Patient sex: F
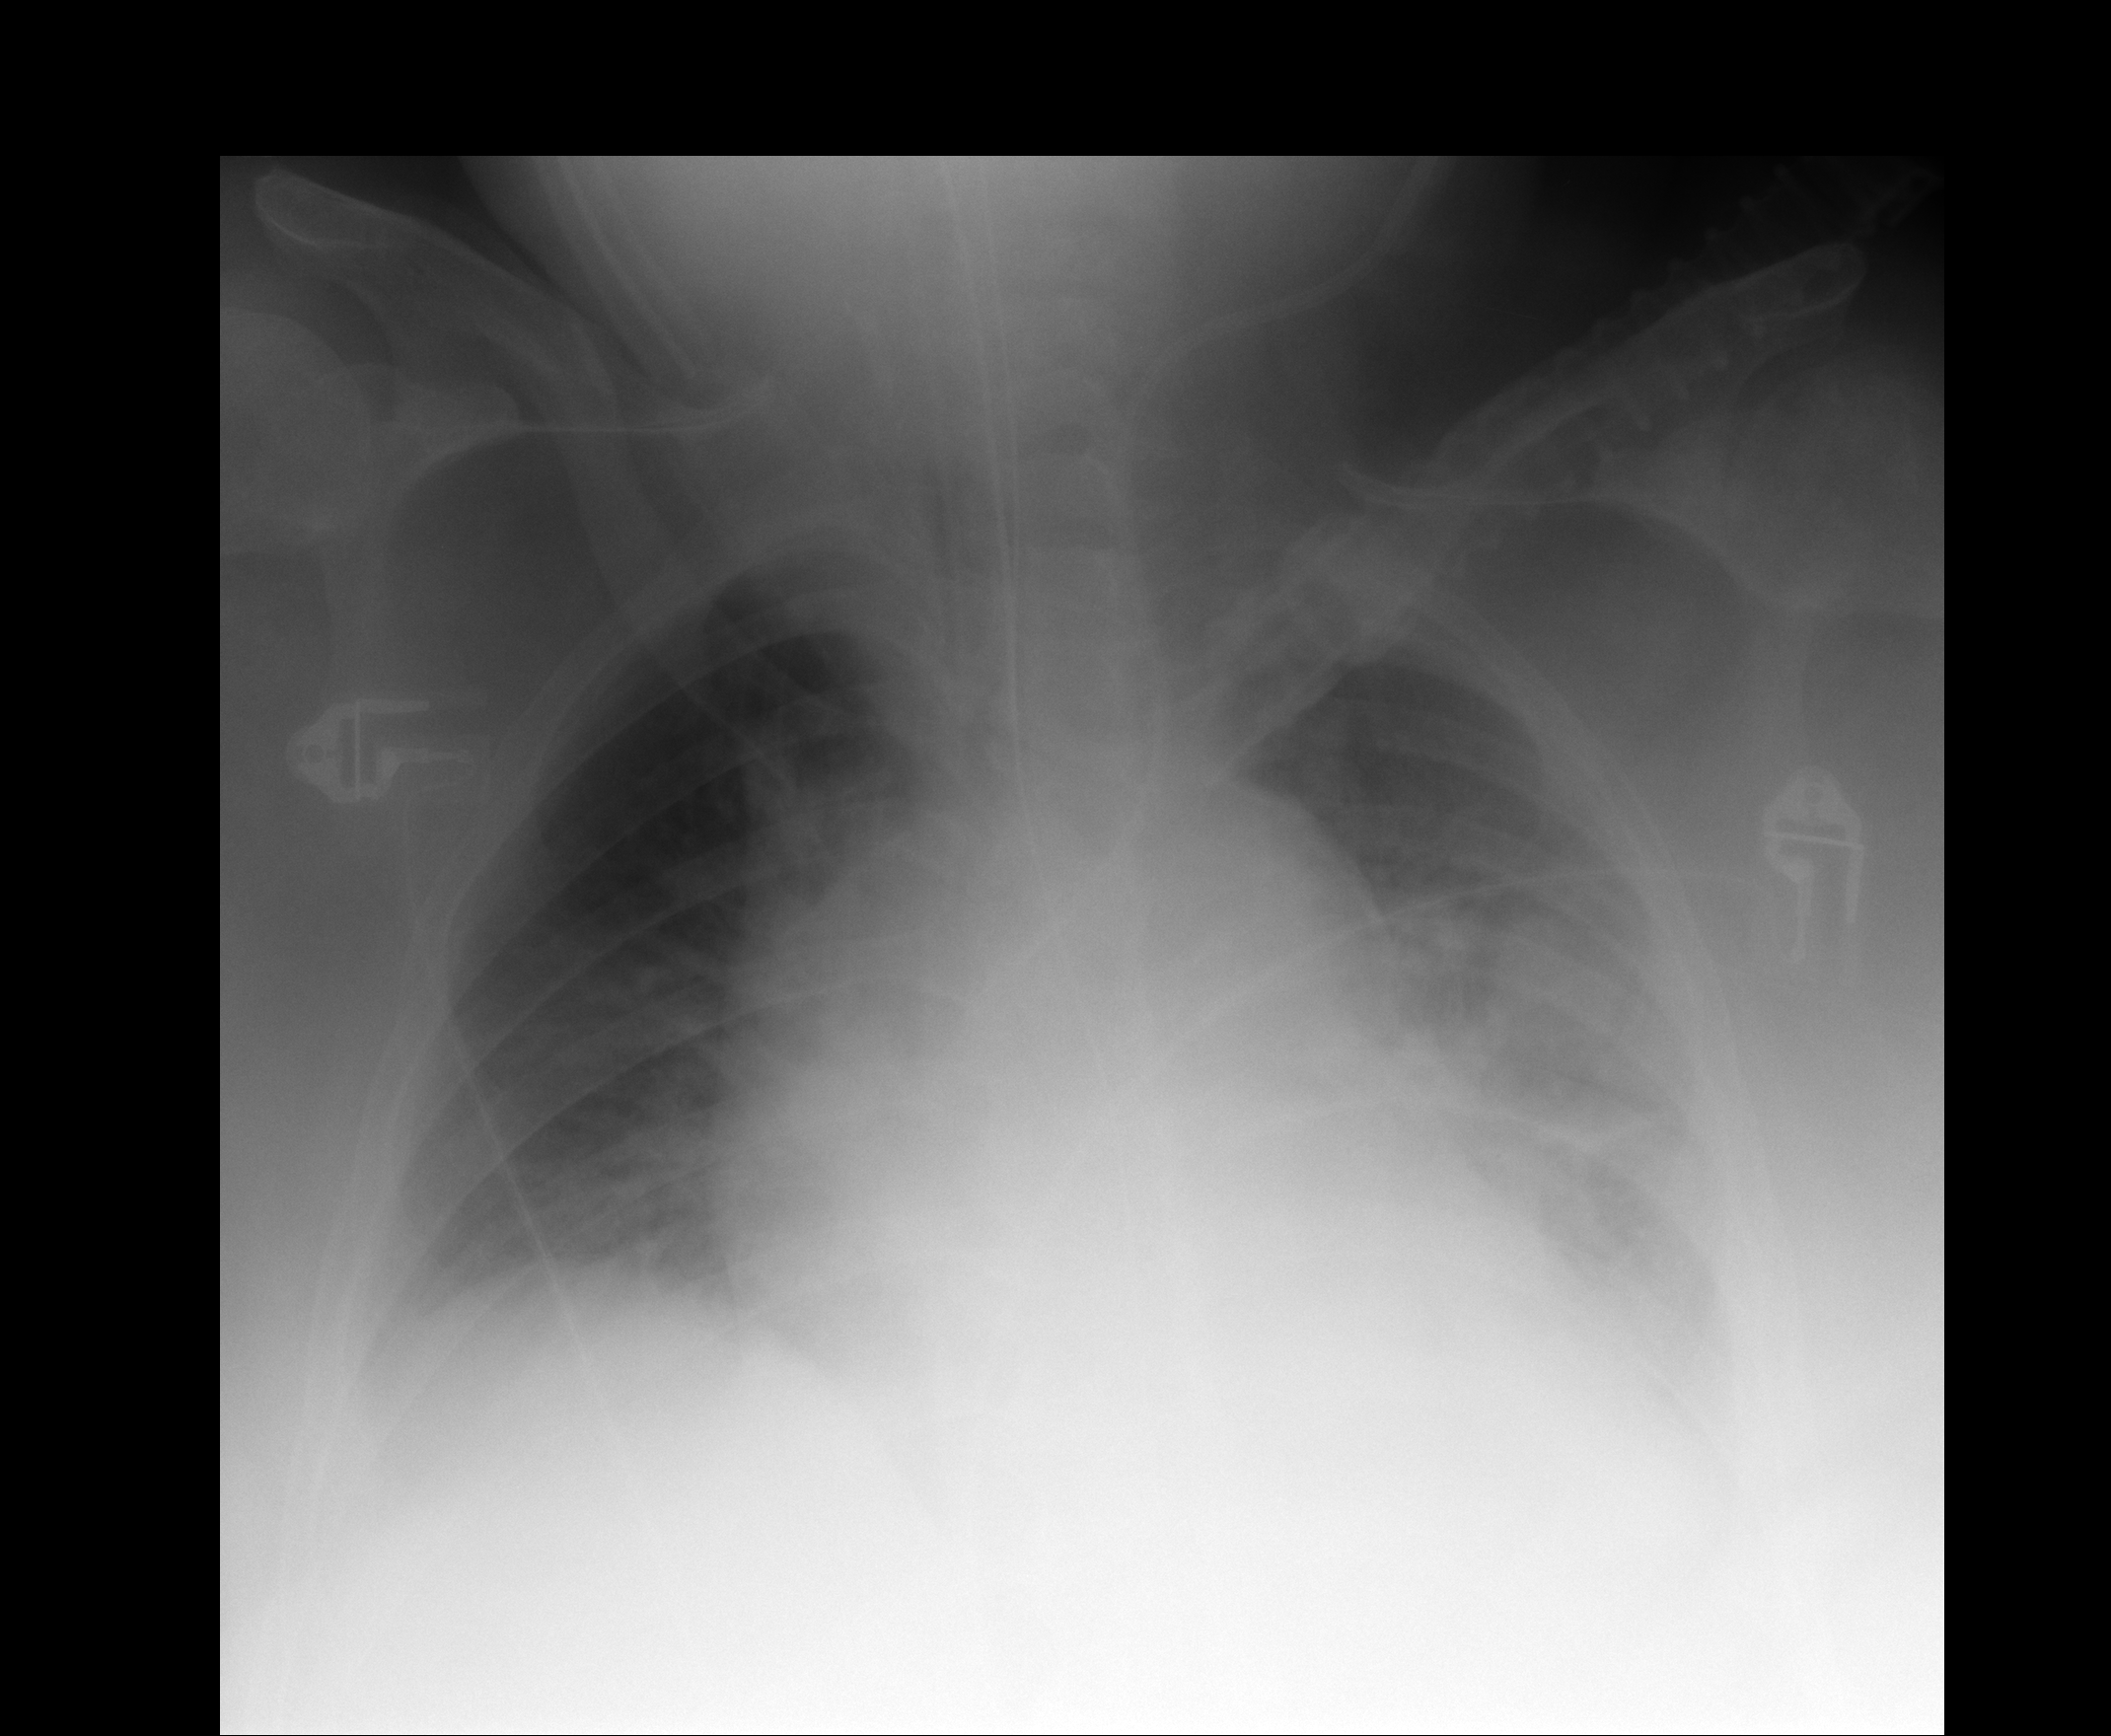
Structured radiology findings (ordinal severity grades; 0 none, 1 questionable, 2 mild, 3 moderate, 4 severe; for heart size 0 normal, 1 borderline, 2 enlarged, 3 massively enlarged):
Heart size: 2
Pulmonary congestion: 1
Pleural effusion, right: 1
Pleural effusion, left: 2
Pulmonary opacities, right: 0
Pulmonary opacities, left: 2
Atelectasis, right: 2
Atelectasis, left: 3